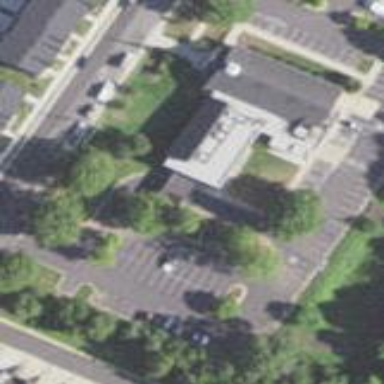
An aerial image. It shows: Building serving as place of worship.